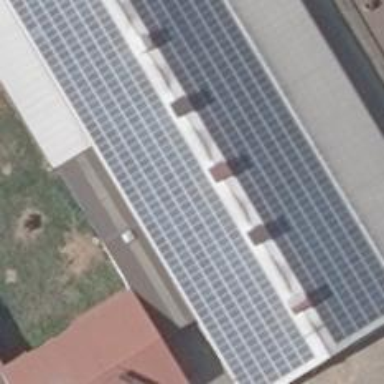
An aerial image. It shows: Solar photovoltaic panel generator producing electricity in small installation.